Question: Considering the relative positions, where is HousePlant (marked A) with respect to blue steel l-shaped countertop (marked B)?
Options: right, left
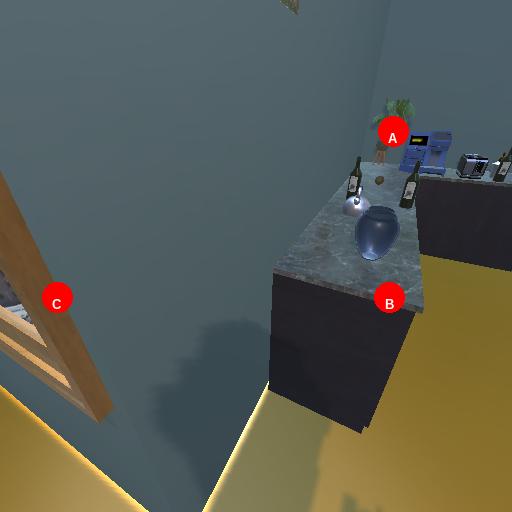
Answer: right